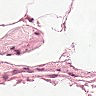
Metastatic tissue present: no